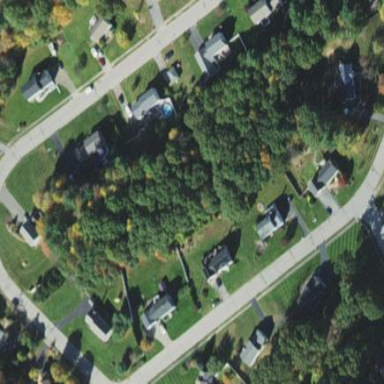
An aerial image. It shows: Residential road.